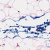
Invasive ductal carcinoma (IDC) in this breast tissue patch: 0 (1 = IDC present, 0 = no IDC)